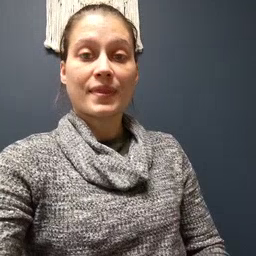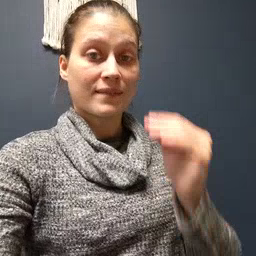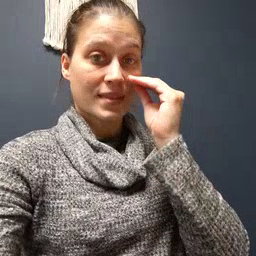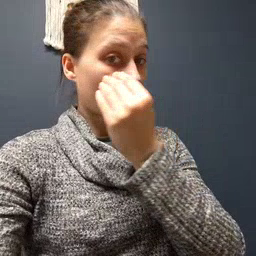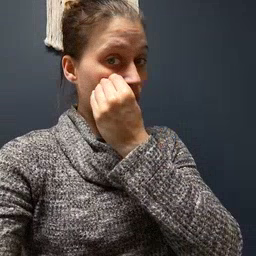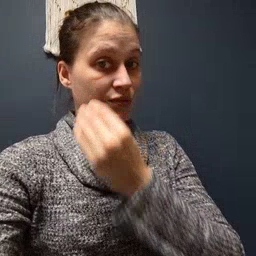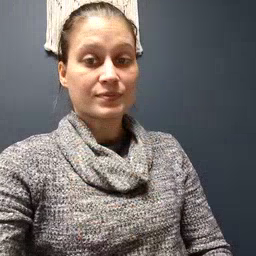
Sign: flower